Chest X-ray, AP view. Patient: 67 years old, sex F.
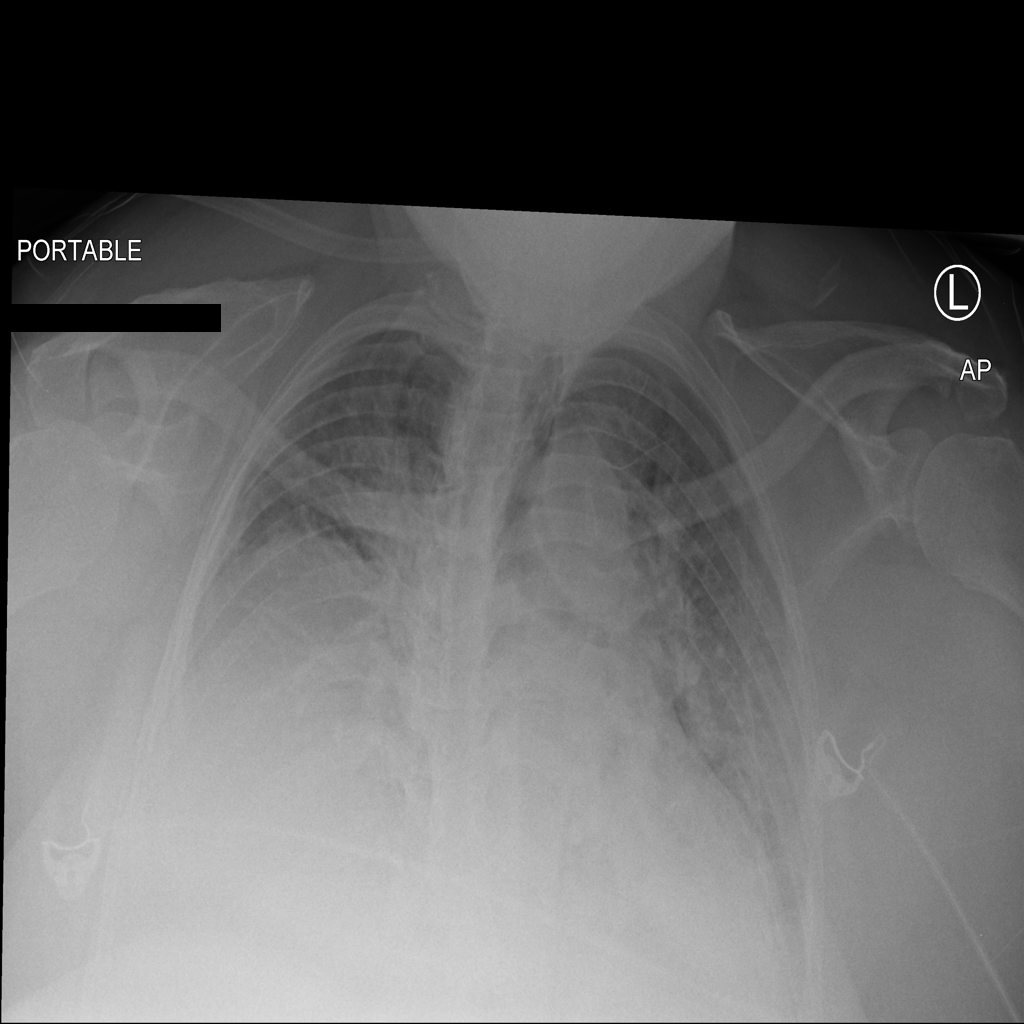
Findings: No Finding